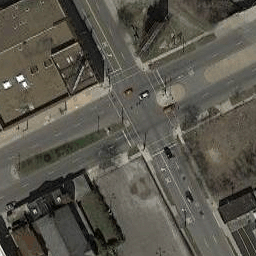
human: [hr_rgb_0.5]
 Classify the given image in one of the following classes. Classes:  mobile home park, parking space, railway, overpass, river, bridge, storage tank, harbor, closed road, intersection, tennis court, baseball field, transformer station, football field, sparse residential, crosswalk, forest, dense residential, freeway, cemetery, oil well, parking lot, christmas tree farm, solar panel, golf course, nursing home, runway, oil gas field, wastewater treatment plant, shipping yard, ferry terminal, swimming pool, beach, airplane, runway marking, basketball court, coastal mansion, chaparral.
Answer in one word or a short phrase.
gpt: intersection